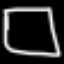
Label: square